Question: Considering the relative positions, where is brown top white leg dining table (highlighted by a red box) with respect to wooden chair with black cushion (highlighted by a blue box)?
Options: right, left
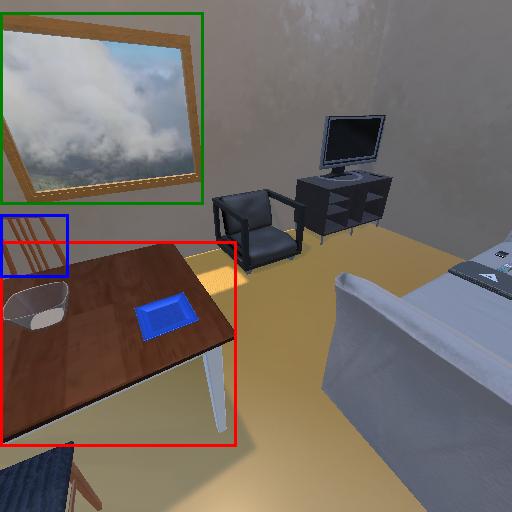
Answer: right